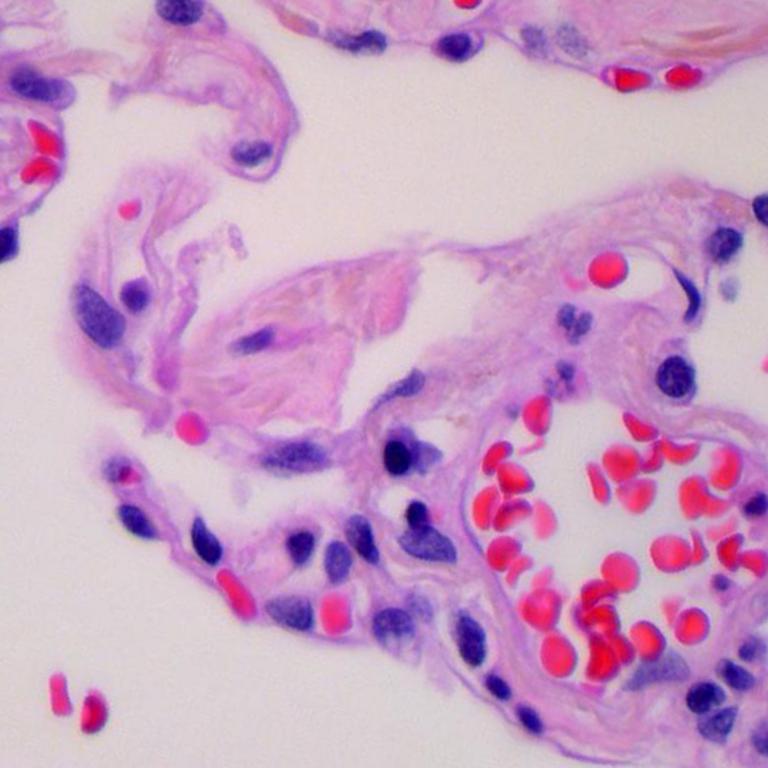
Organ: lung
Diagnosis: benign